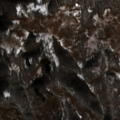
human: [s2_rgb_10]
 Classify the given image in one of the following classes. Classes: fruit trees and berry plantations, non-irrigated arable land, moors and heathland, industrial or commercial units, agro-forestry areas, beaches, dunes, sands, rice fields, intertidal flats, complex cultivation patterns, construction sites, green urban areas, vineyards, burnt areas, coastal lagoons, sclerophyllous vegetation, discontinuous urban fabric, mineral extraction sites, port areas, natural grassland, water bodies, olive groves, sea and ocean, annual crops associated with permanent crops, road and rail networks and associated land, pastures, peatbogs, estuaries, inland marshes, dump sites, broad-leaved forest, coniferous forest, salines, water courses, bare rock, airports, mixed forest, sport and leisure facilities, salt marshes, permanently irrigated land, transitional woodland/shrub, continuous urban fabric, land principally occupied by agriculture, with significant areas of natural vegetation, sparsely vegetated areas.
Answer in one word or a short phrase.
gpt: broad-leaved forest